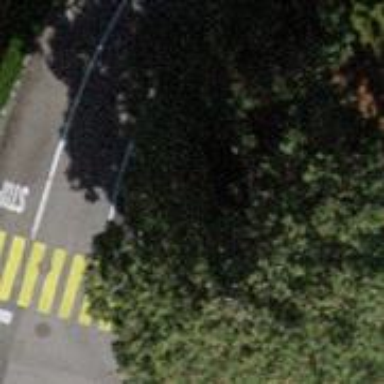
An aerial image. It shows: Evergreen needle-leaved tree that serves as landmark.